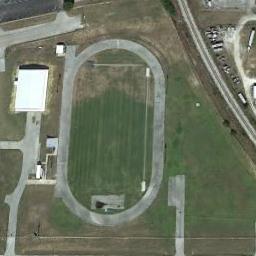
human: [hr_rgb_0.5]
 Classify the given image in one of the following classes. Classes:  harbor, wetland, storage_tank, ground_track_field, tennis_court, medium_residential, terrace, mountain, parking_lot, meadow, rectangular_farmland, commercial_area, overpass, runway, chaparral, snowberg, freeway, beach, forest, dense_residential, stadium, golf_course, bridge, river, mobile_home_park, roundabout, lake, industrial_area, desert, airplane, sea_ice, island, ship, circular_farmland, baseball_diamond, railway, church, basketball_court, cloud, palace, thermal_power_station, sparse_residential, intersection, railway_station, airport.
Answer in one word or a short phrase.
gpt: ground_track_field